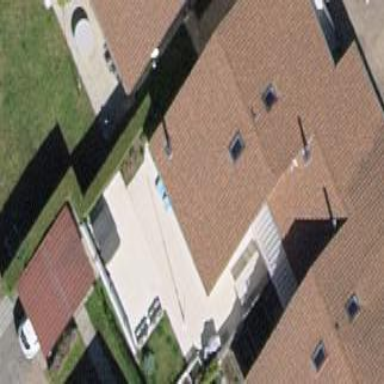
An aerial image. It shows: Semi-detached house.